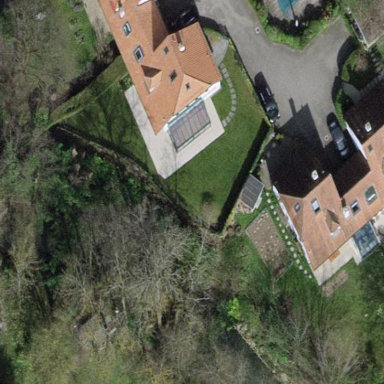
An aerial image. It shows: Garden enclosed by fence.